Question: So I'm architecting an application that does necessarily C++ work, but MFC/ATL is too messy for my liking, so I had this brilliant idea of doing all the "thinking" code in native C++ and all the pretty UI code in C#. The problem, though, is interoperability between the two of them. Before I get too carried away with this, I was wondering if this is a solved problem, and there's a really good way to do this. Note that I don't want to mix logic and display in the same module, as it gives rise to annoyingly high coupling.
Here's what I have so far:

So tell me, can it be done better?
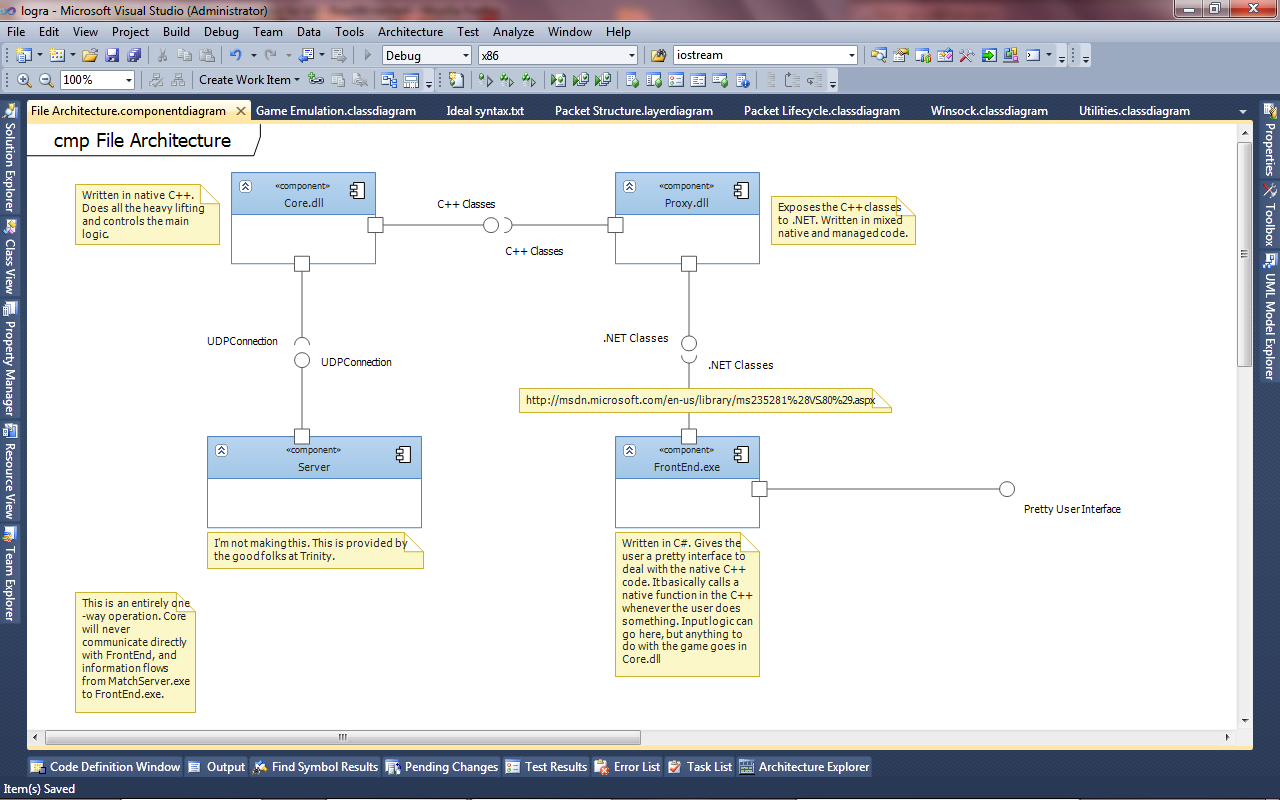
Answer: The easiest way to handle this is to use C++/CLI, and expose your logic as .NET types.
It's very easy to wrap a native C++ class in a 'ref class' that's usuable directly from a C# user interface.
That being said - this was my plan, originally, in my current project. My thinking was that I'd need the native code for some of the heavy math work we typically do. I've found, however, that it's been easier, faster, and nicer to just move most of my logic directly into C# (separated from the UI code, but still in a C# assembly) rather than try to implement it in C++.
My experience has been that speed has not been an issue - unsafe C# code has nearly always managed to be as fast or faster than the equivelent C++ when tuned, and it's easier to profile and tune the C# code.